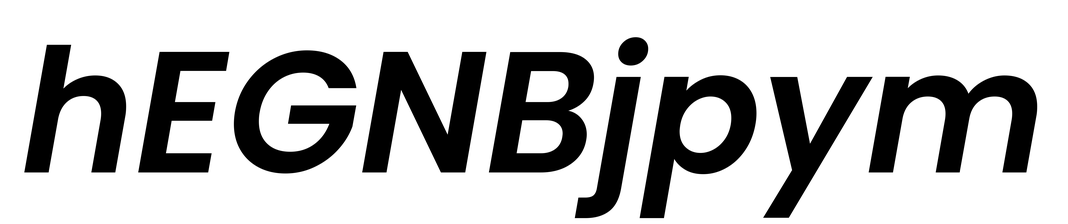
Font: Poppins-SemiBoldItalic